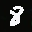
Label: 8